Aerial crown-view tile of a tropical tree (Barro Colorado Island, Panama), acquired 20250616:
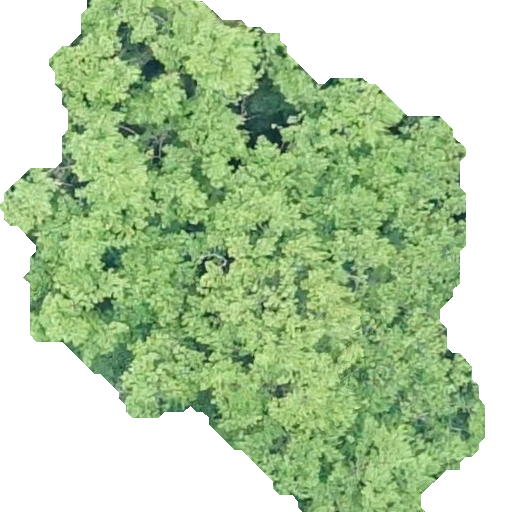
Species: Guazuma ulmifolia
GBIF accepted scientific name: Guazuma ulmifolia
Crown area: 252.093 m²